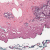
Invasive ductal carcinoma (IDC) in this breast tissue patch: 0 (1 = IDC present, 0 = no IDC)